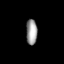
Tissue: lung
Cell type: Epithelial cells
Senescence score: 0.666
Nuclear area (px): 278
Mean DAPI intensity: 155.018